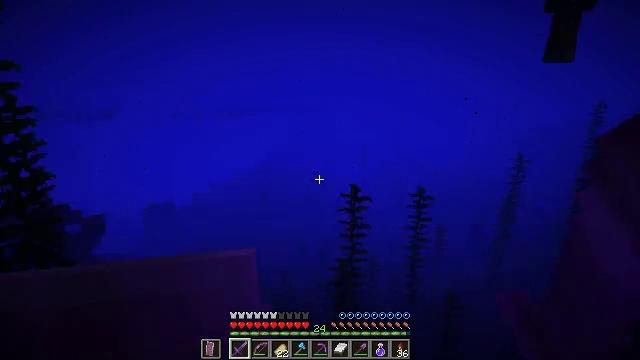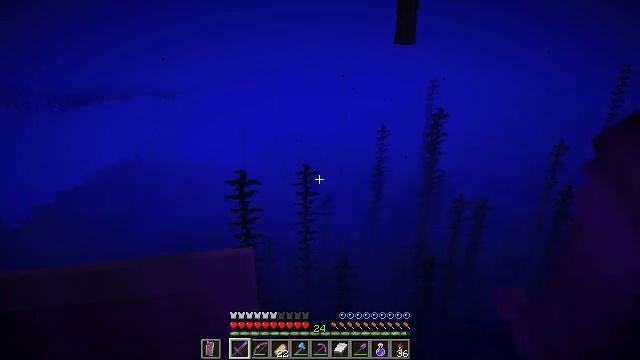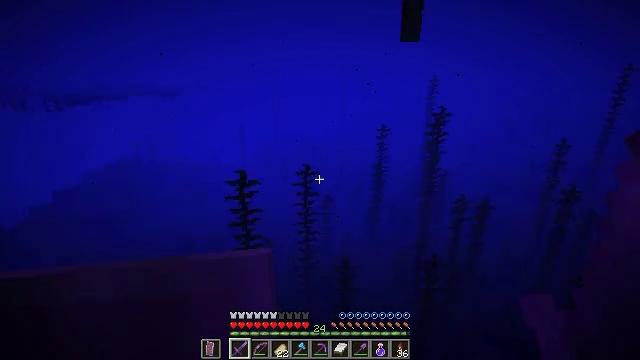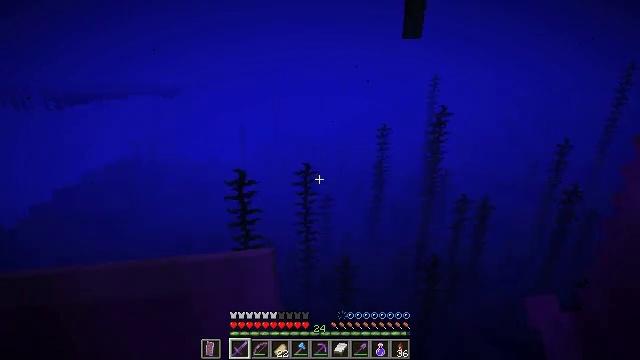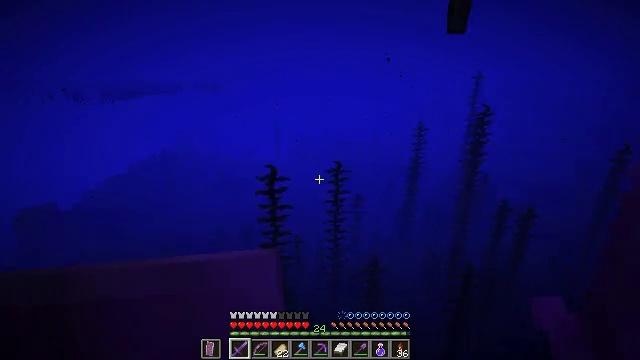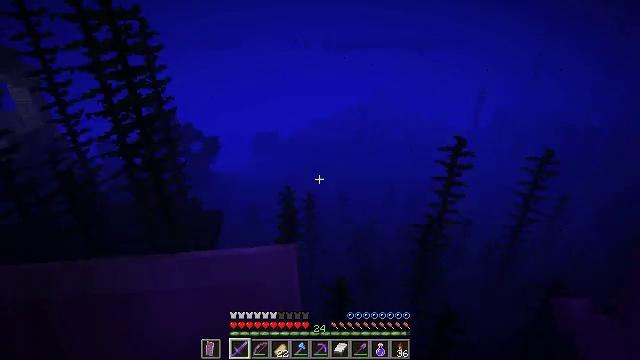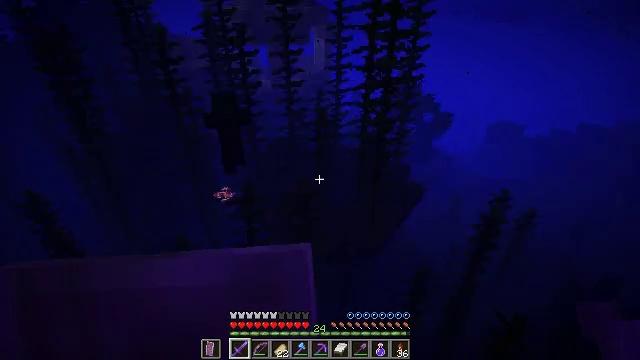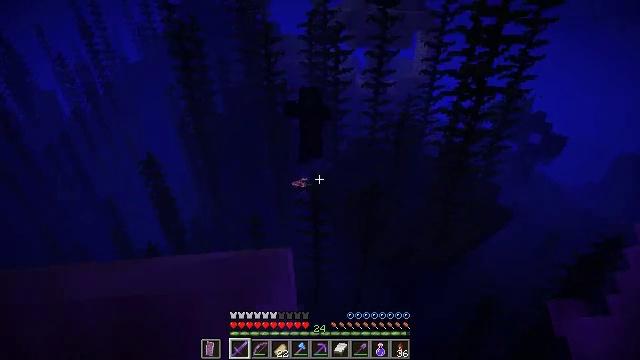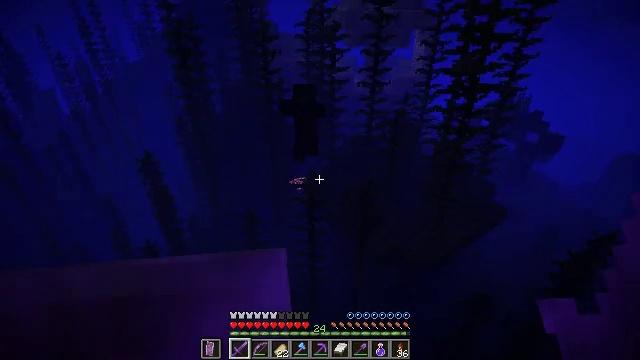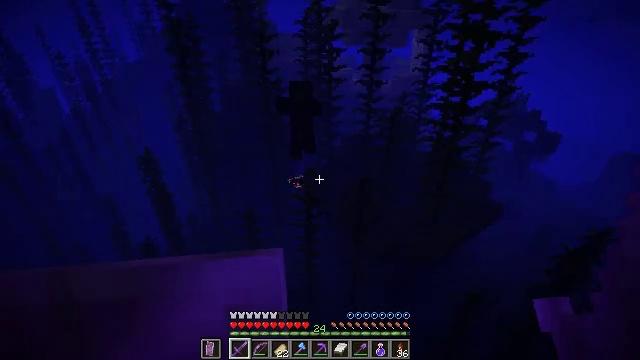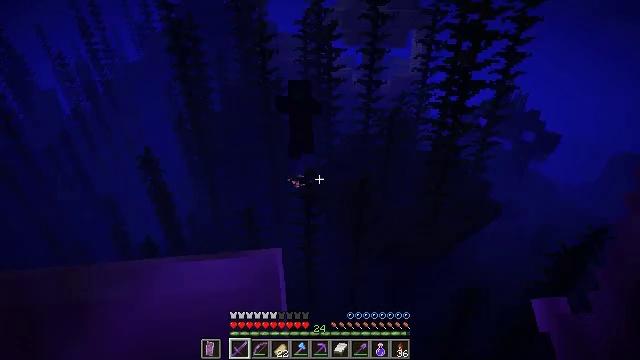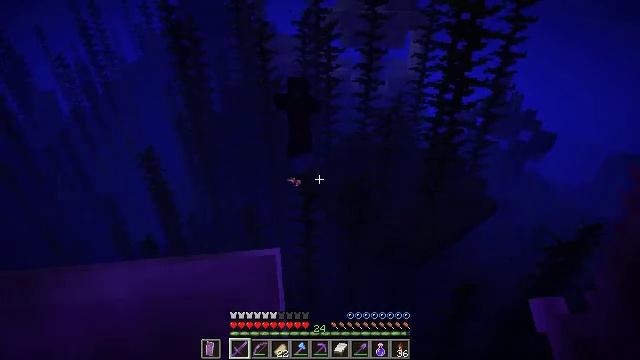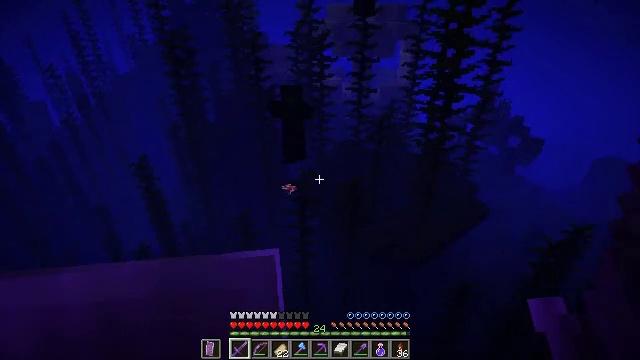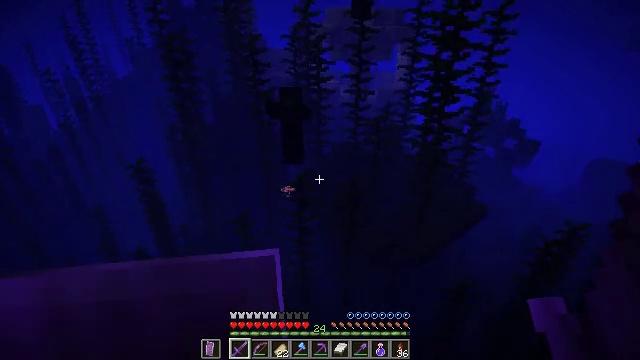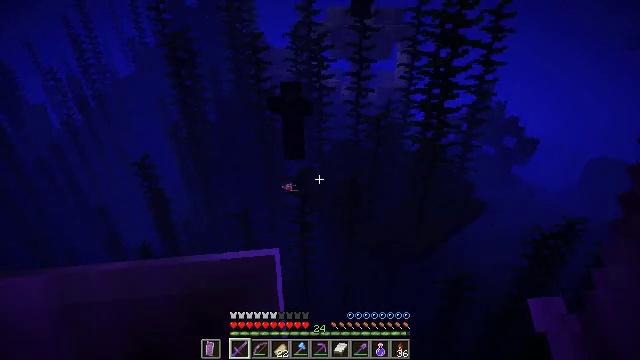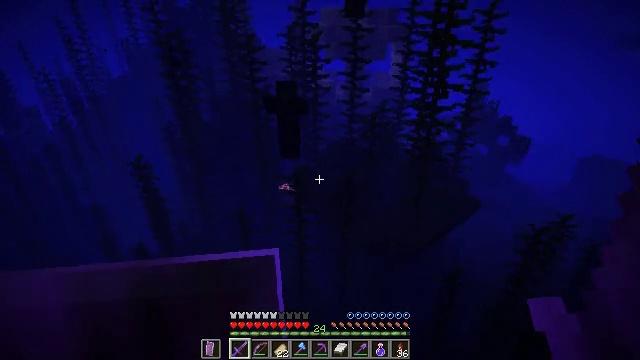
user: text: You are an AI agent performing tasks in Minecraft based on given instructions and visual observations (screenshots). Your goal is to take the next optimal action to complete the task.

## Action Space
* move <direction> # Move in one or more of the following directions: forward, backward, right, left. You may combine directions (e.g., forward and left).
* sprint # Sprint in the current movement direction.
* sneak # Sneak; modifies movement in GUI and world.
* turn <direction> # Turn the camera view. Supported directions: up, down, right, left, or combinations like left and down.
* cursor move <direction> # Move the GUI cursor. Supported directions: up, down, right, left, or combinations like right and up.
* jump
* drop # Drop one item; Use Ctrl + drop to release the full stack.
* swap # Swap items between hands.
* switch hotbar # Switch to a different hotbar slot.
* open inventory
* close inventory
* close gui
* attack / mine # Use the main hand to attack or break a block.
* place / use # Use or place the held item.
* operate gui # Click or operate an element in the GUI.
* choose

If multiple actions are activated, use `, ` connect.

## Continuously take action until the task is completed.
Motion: motion action
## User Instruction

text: Hunt the drowned.
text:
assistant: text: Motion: move forward, turn right and down
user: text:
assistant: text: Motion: move forward and move right
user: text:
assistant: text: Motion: move forward and move right
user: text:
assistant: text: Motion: move forward and move right, turn left
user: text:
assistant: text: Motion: move right, turn left and down
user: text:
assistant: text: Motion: move right, turn left and down
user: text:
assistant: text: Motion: move back and move right, turn left
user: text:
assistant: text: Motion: move back and move right
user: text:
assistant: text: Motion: move back
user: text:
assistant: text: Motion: move back and move left
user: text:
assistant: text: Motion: move back and move left
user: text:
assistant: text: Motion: move back and move left, turn right and up
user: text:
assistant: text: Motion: move back
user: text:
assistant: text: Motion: move back
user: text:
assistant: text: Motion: move back
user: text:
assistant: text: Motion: move back
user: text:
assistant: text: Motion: move back
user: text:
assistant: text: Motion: move back
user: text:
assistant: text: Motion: move back
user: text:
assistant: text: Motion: move back
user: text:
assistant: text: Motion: move back, turn right and up
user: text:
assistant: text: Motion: move back, turn right and up
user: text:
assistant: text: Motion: move back, turn right and up
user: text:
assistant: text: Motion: move back and move right, turn right and up
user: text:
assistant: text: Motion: move back and move right, turn right and up
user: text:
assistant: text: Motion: move back and move right
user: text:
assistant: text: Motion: move right
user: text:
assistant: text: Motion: move right
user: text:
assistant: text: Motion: move right
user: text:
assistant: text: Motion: move right, turn right and up